五年级 · 算术
下图是两位数除以两位数的笔算坚式, 坚式中的 $M$ 是（）。

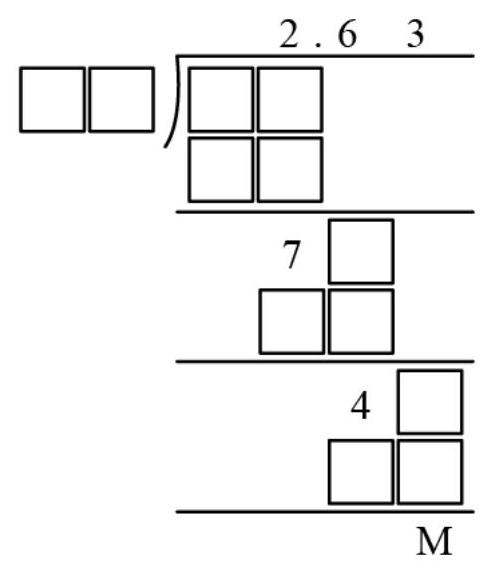
A. 0
B. 4
C. 7
D. 9
答案: C